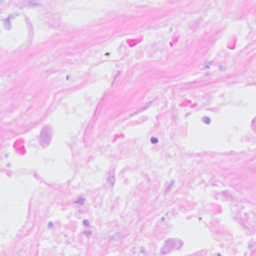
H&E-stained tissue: Breast